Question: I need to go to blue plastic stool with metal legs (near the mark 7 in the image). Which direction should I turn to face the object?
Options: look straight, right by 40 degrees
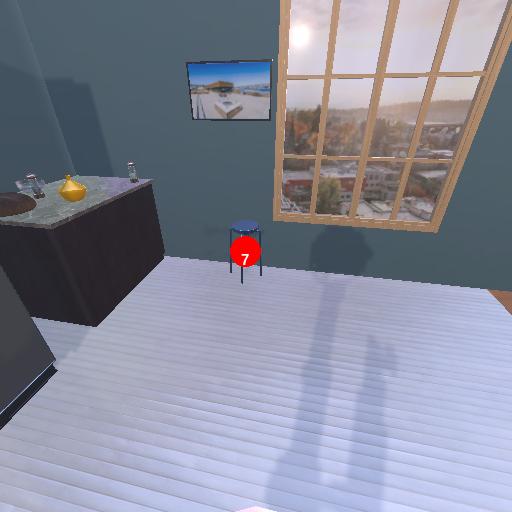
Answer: look straight